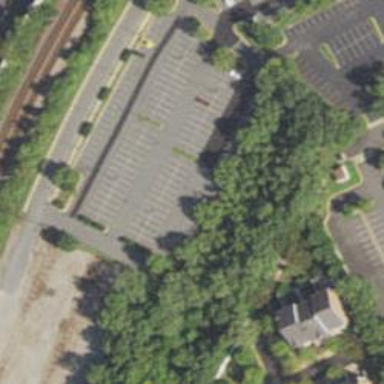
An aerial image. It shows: Parking area with park and ride facility.